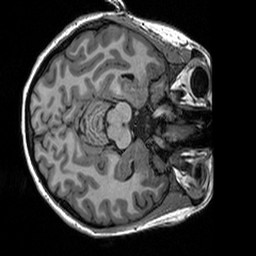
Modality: T1w
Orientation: axial
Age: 28
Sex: female
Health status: healthy
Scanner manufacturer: siemens
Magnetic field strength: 3 T
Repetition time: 2.3 s
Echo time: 0.00298 s